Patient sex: M
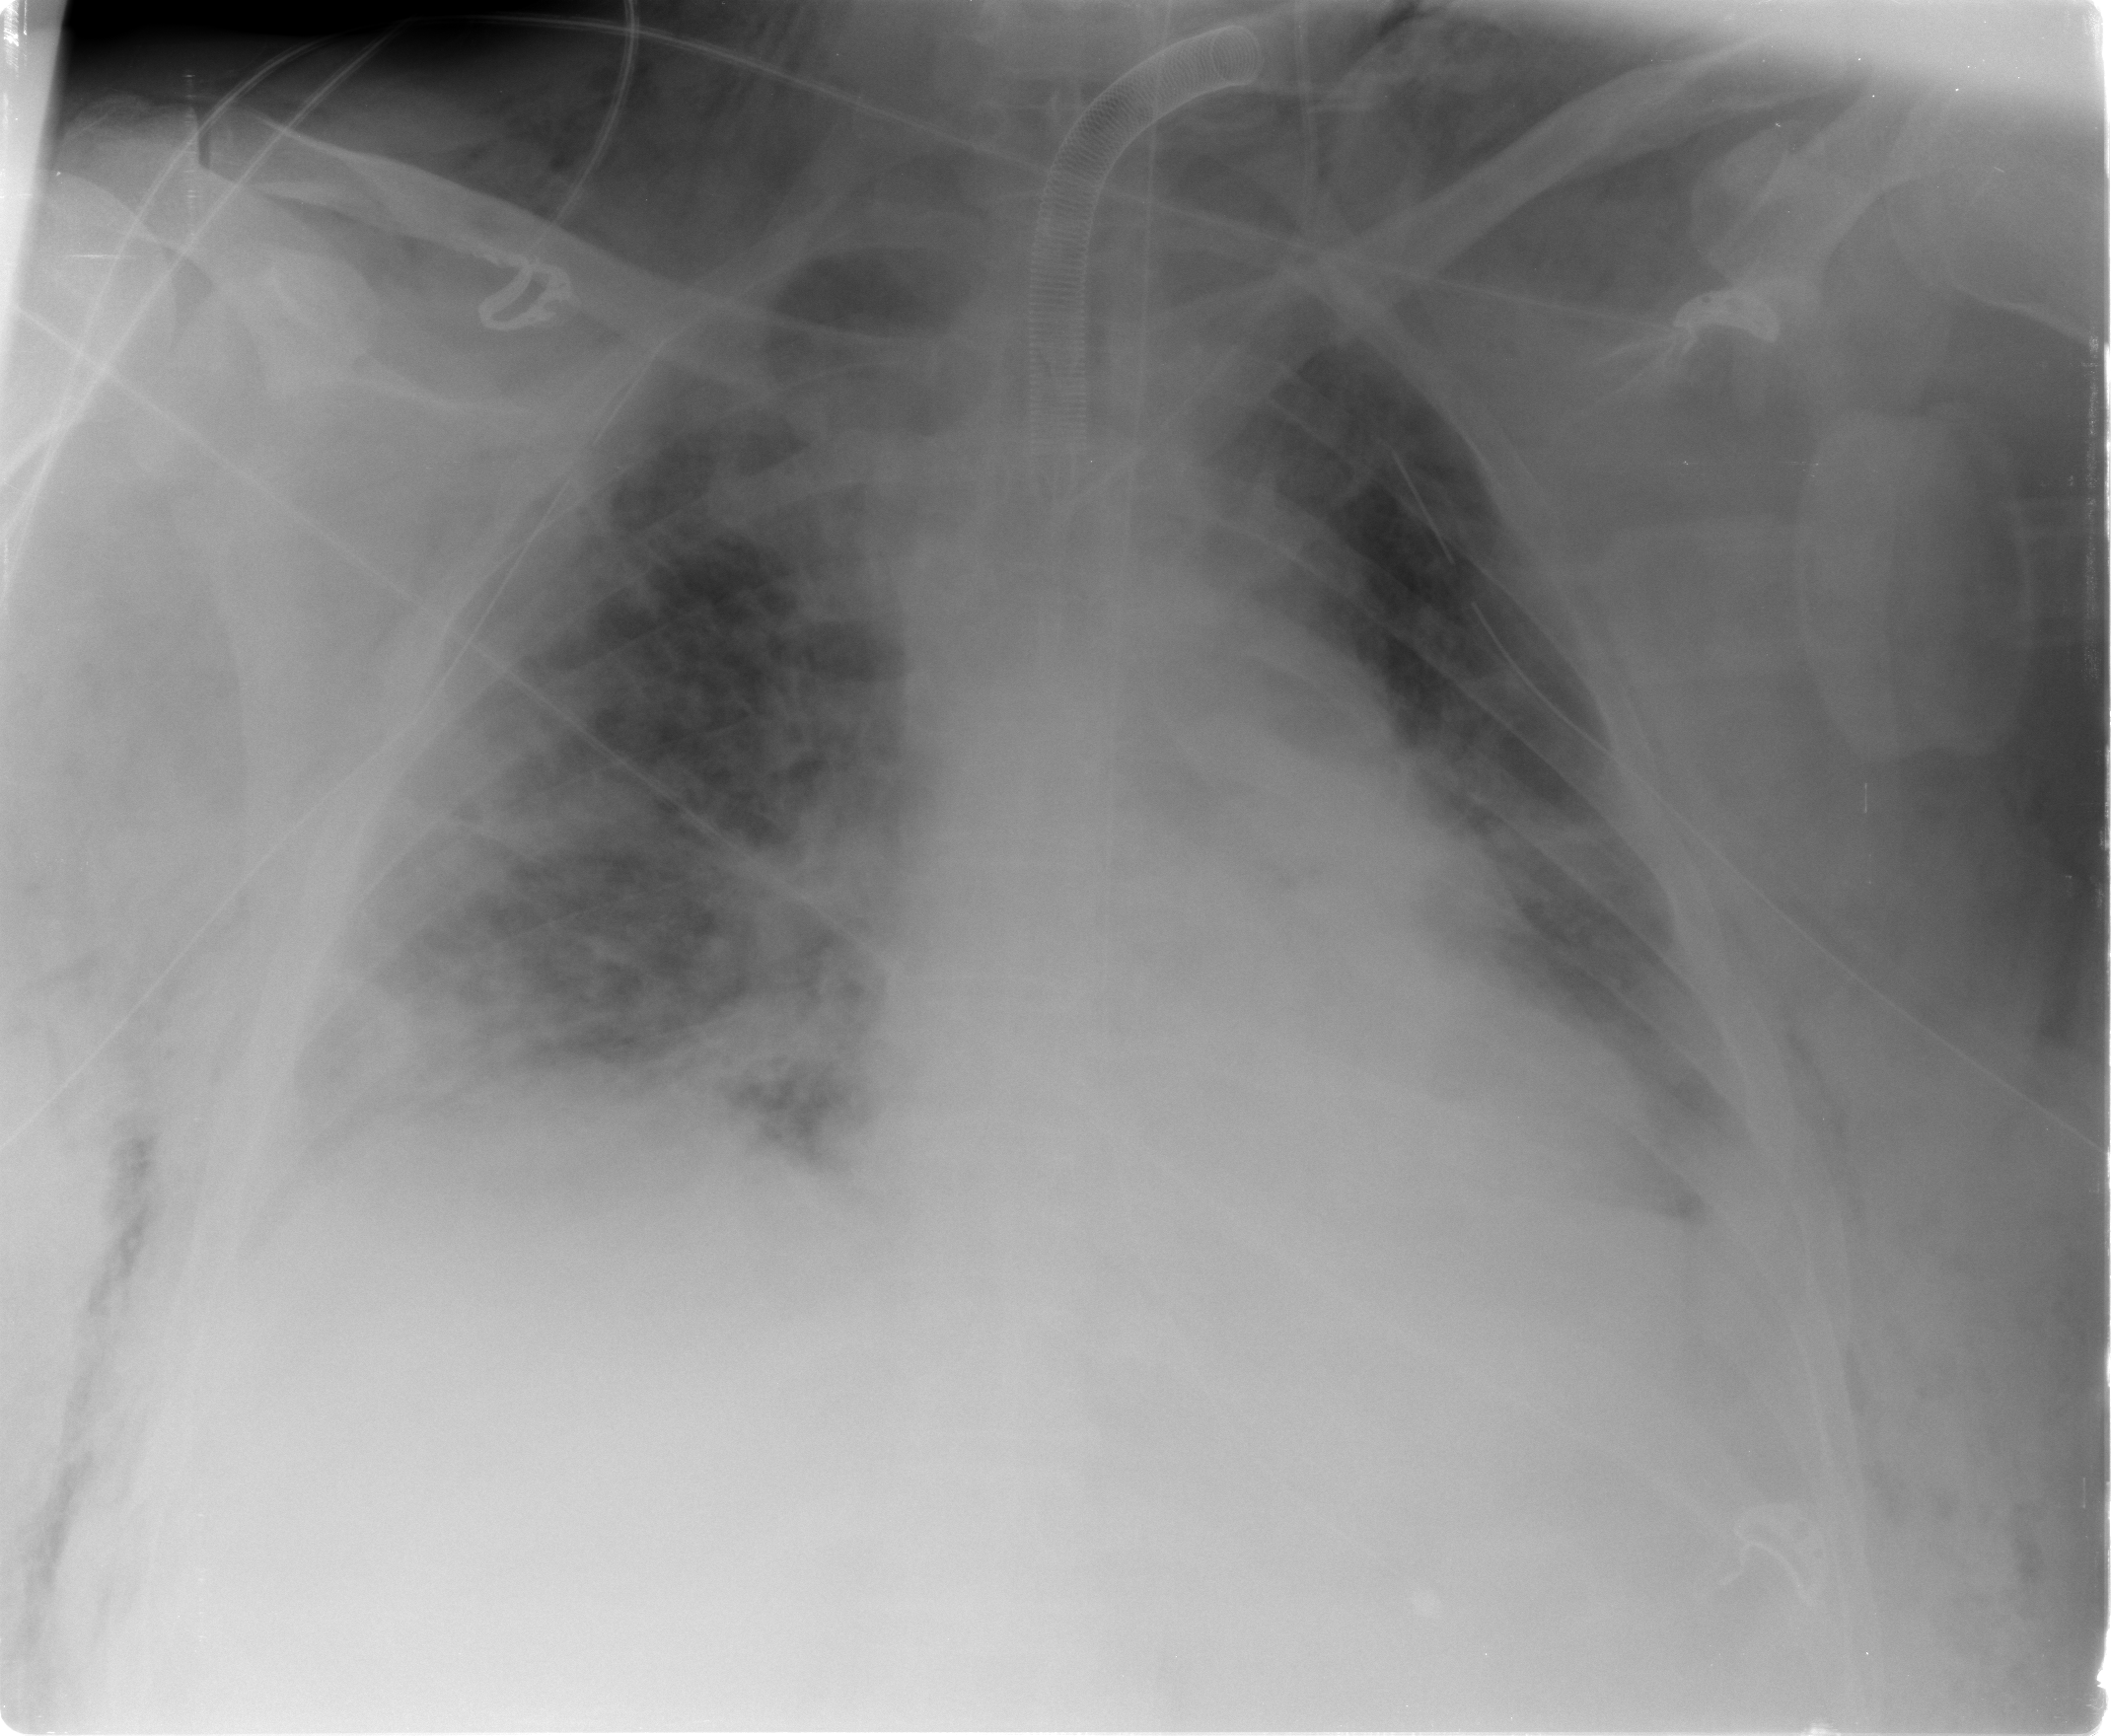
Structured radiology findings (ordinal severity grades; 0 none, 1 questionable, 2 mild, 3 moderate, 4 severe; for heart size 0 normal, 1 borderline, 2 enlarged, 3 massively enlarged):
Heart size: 2
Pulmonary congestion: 2
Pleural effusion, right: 2
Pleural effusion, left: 2
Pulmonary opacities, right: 3
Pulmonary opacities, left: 2
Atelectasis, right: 2
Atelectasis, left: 2